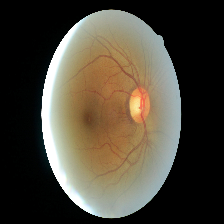
Diabetic retinopathy grade: Moderate